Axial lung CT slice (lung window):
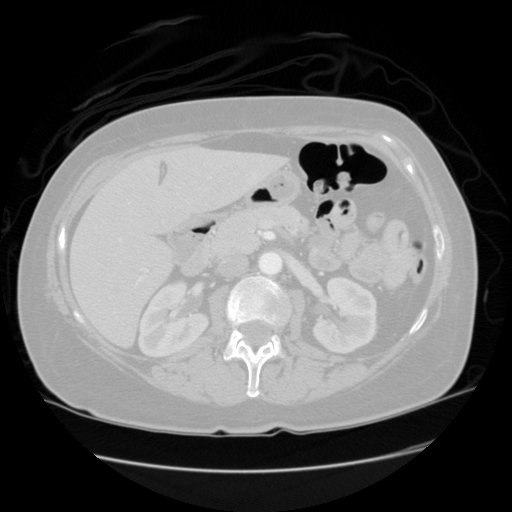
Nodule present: no